Current action and preconditions to check: path_clear

Your task: For each precondition in the list above, predict whether it will hold at this action.

Consider the current scene as observed from the mobile robot's camera, and analyze the predicted future states of all dynamic agents (e.g., people, animals, vehicles, or any moving entities) within the NEXT SECOND.

IMPORTANT: Only answer "very likely" if you are absolutely certain—based on strong, clear evidence—that a dynamic agent will violate the precondition in the predicted future state. Do NOT answer "very likely" for unlikely, ambiguous, or low-probability risks.

Ask yourself for each precondition: Is there a high probability, with clear and convincing evidence, that the predicted future states of any dynamic agent will interfere with the predicted future state of the currently executing action within the NEXT SECOND, causing that precondition to fail?

Assess the risk level based on these predictions. Use "likely" or "very likely" if motions create a clear risk of interference.

Use "neutral" or "improbable" if agents are nearby but their predicted paths are clearly diverging or non-conflicting.

Failure Risk Categories: "very improbable", "improbable", "neutral", "likely", "very likely"

Answer Format: Output ONLY the probability_of_failure value from these categories: "very improbable", "improbable", "neutral", "likely", "very likely"

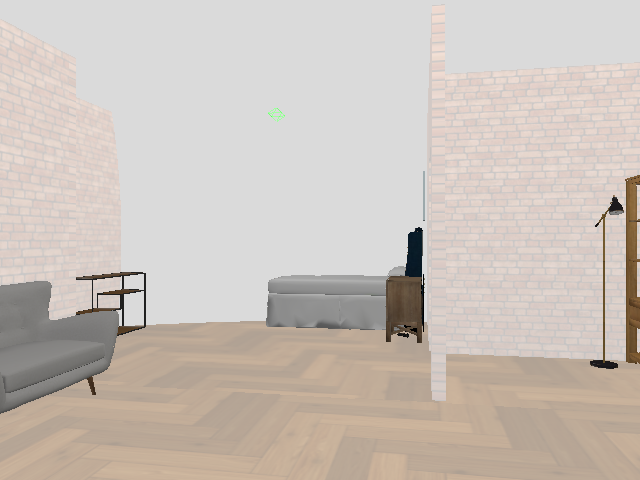

Answer: very improbable